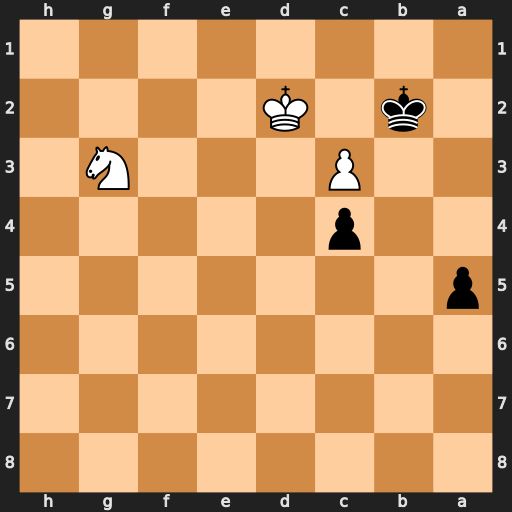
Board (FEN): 8/8/8/p7/2p5/2P3N1/1k1K4/8
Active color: b
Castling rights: -
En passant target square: -
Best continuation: a4 Ne4 a3